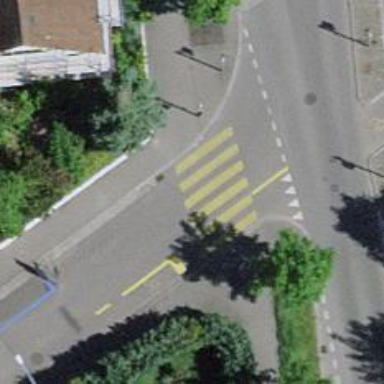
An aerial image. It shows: Uncontrolled zebra crossing on the road.